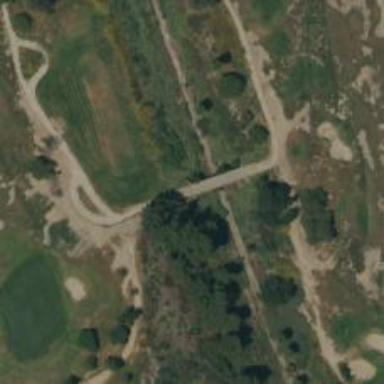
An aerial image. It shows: Service road on bridge for golf carts.